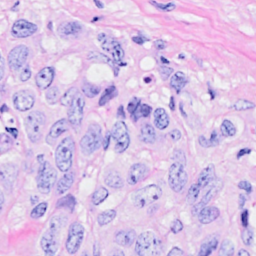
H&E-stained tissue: Breast